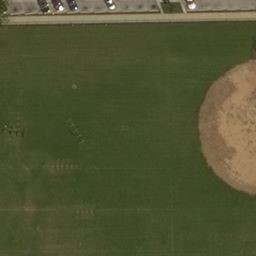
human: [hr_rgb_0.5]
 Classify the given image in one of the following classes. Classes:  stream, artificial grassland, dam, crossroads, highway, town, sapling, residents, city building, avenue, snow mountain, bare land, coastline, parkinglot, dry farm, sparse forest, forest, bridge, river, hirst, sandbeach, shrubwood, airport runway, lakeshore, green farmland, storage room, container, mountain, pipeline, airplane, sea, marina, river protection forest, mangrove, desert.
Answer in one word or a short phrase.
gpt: artificial grassland